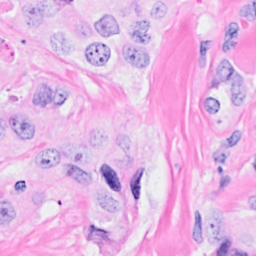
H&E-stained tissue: Breast